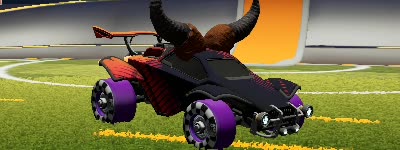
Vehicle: octane